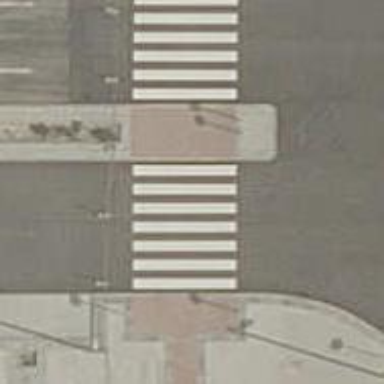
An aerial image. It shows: Uncontrolled zebra crossing on the road.